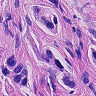
Metastatic tissue present: yes